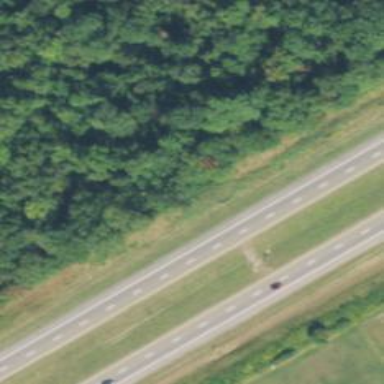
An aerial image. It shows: Asphalt motorway.